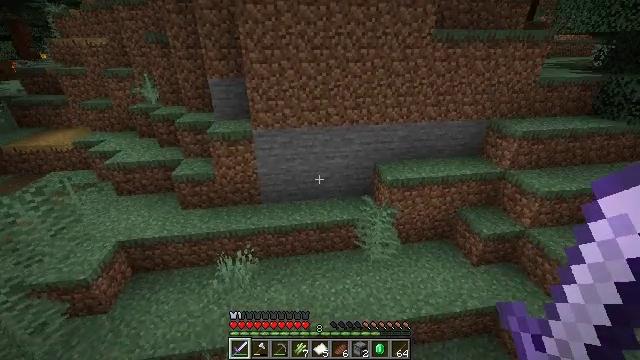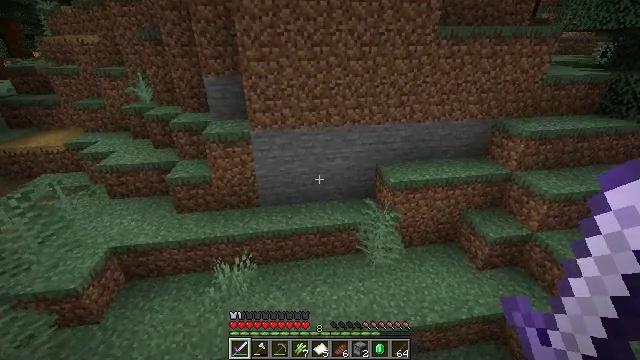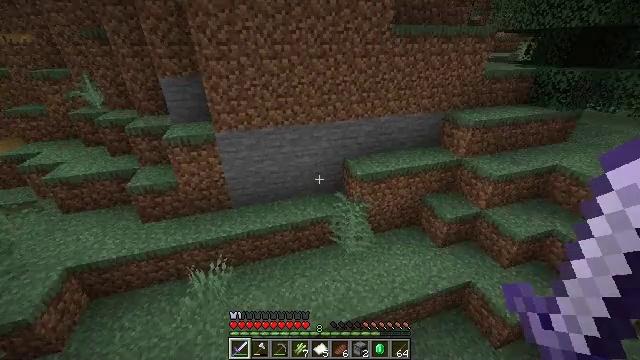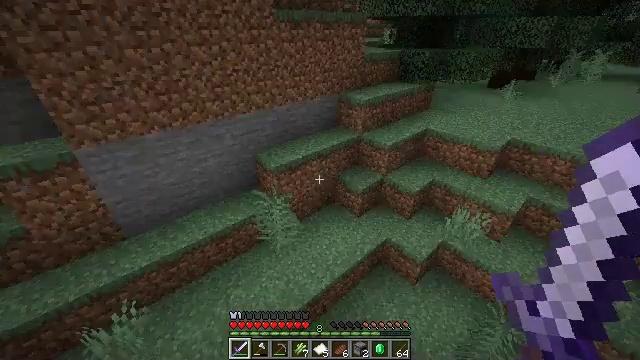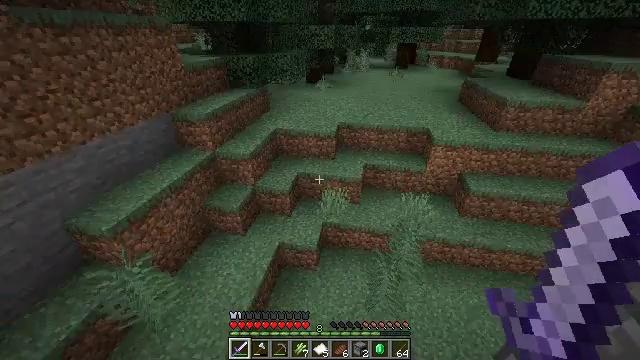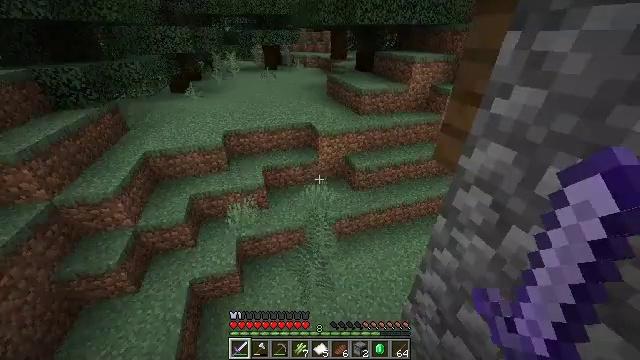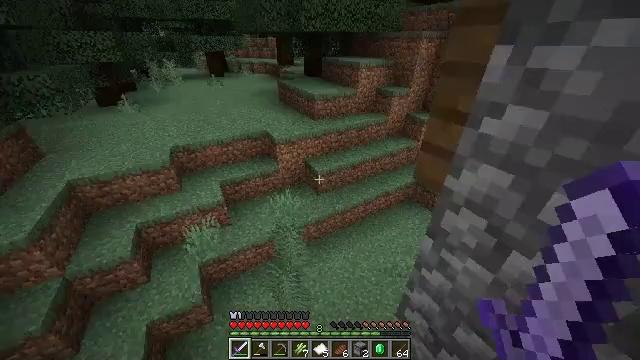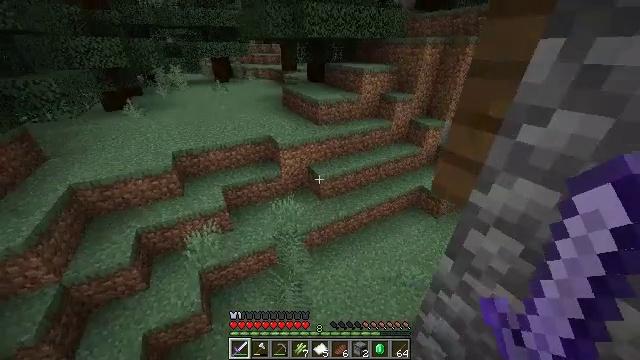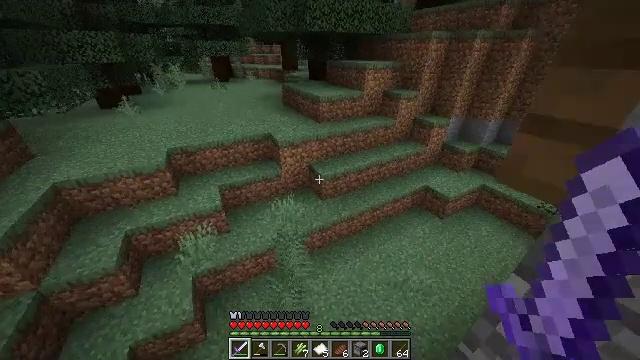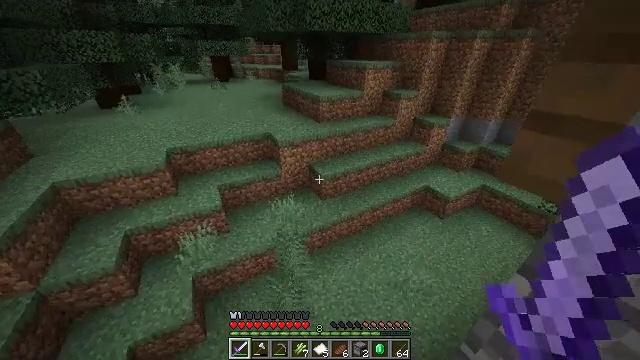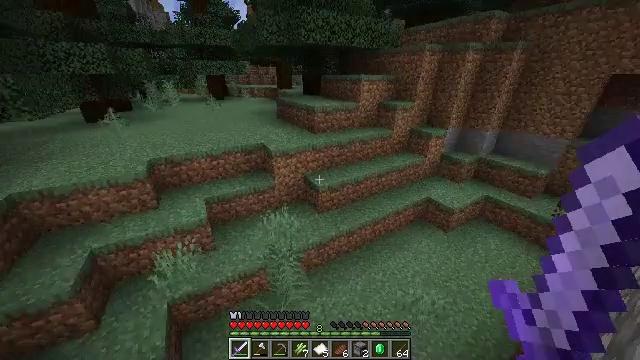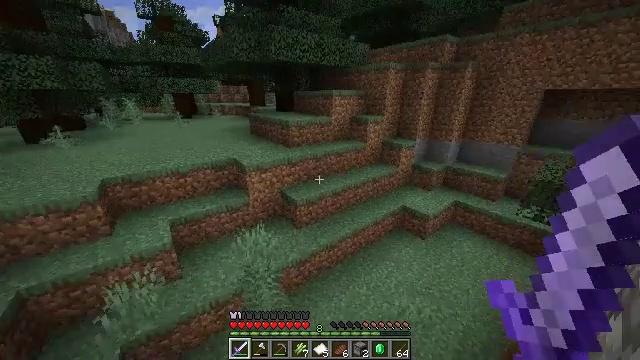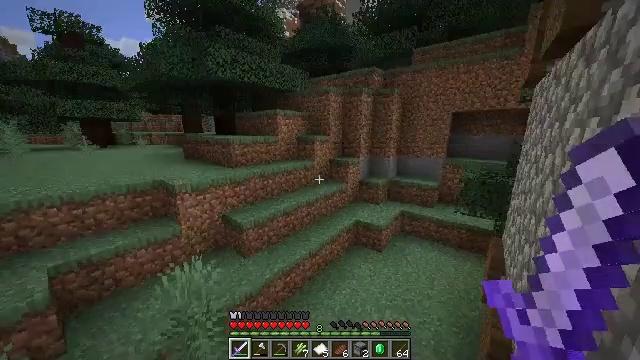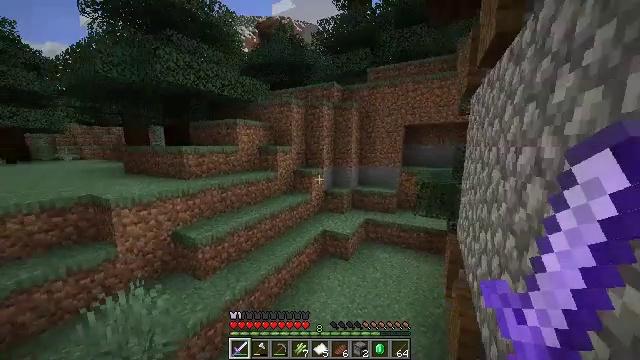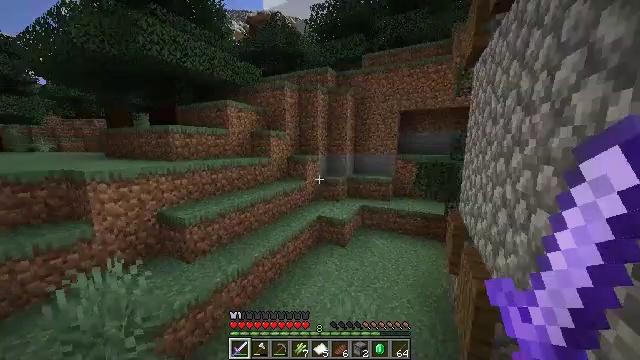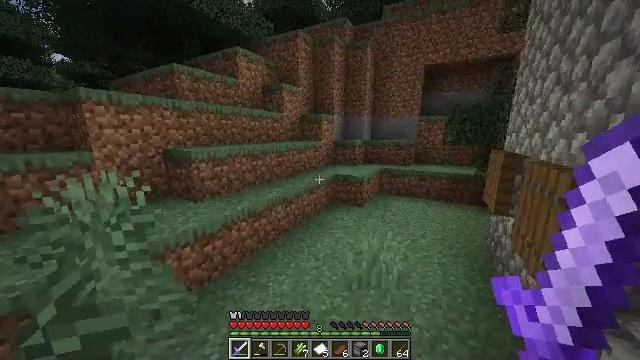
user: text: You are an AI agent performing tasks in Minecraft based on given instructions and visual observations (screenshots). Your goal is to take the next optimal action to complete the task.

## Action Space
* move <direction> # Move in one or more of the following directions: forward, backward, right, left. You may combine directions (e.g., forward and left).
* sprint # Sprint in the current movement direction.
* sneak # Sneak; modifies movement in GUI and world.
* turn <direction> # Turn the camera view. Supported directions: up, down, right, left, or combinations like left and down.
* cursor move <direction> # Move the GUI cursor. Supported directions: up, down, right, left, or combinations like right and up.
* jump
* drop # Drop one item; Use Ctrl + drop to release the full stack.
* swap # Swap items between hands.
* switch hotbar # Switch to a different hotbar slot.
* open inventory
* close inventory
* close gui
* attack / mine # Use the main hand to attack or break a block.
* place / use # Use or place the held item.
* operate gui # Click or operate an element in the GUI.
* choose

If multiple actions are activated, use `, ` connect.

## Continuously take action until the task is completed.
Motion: motion action
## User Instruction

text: Shatter the glass pane with a tool.
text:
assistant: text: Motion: move forward, sprint
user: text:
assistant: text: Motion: move forward, sprint, turn right and down
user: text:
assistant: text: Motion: move forward, sprint, turn right and down
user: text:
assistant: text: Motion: move forward, sprint, turn right
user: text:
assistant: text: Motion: move forward, sprint, turn right
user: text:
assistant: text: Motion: move forward, sprint, turn right
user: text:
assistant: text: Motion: move forward, sprint, turn up
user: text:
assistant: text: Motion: move forward, sprint
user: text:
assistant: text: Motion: move forward, sprint
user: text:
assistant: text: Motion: move forward, sprint, turn right and up
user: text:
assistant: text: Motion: move forward, sprint, turn right and up
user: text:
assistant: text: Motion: move forward, sprint, turn right and up
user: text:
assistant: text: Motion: move forward, sprint, turn right and up
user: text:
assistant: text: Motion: move forward, sprint, turn right
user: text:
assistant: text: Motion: move forward, sprint, turn left and down
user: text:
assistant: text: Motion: move forward, sprint
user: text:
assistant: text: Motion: move forward, sprint, turn right and up
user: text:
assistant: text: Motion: move forward, sprint, turn right and up
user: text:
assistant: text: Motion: move forward, sprint, turn right and up
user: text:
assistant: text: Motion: move forward, sprint, turn right and up
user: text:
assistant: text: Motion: move forward, sprint, turn left
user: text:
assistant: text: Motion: move forward, sprint, turn left
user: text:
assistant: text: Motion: move forward, sprint, turn left
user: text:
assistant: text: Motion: move forward, sprint, turn left and up
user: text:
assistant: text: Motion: move forward, sprint, turn left and up
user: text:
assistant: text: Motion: move forward, sprint, turn left and up
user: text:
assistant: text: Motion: move forward, sprint, turn left, jump
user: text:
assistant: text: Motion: move forward, sprint, jump
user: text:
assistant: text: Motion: move forward, sprint, jump
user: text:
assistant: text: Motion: move forward, sprint, jump